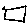
Label: square